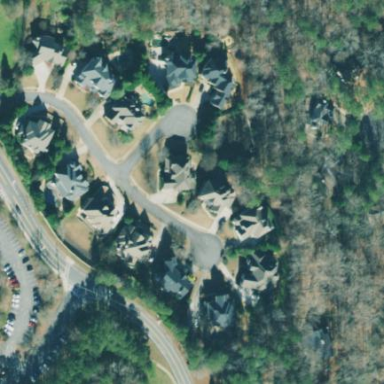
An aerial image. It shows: Residential neighbourhood consisting of single-family homes.